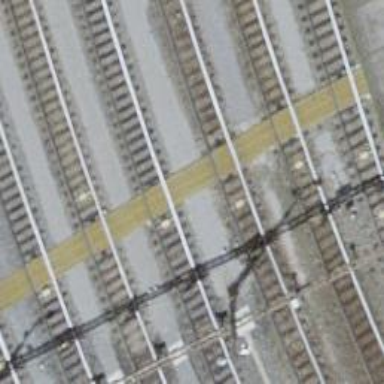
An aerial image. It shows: Crossing for the railway.